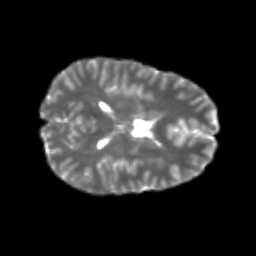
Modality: T2w
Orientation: axial
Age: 20
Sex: male
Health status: healthy
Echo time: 0.074 s